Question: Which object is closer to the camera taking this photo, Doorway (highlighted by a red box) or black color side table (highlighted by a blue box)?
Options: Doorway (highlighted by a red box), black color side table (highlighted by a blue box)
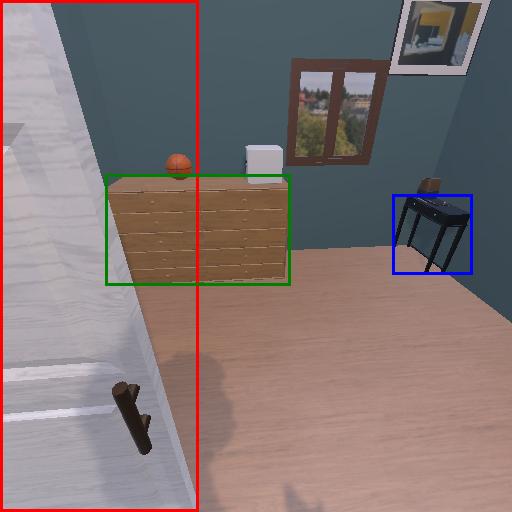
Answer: Doorway (highlighted by a red box)